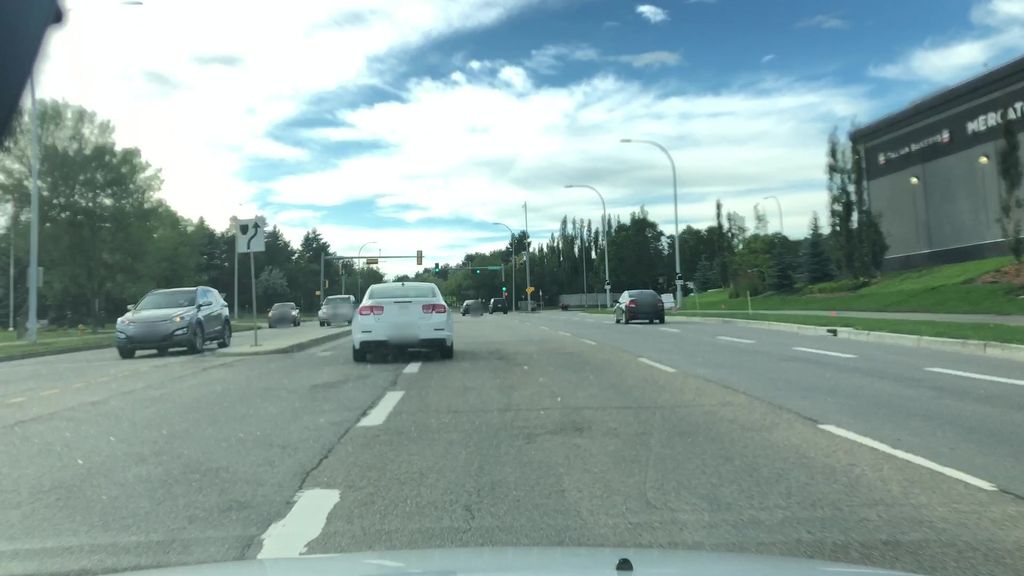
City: edmonton